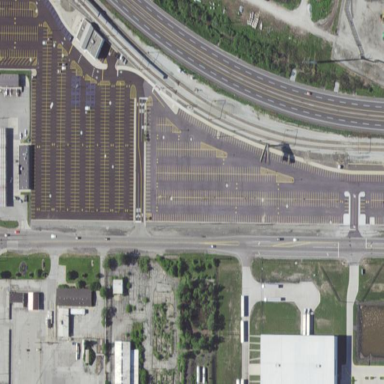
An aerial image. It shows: Parking area with surface dedicated for park and ride.